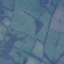
Land use / land cover class: Pasture